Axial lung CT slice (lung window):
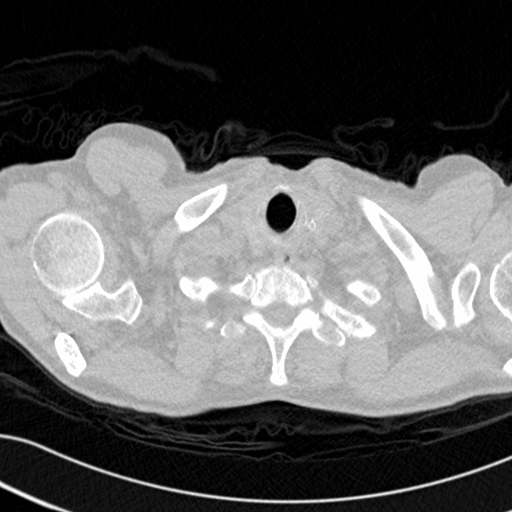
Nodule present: no